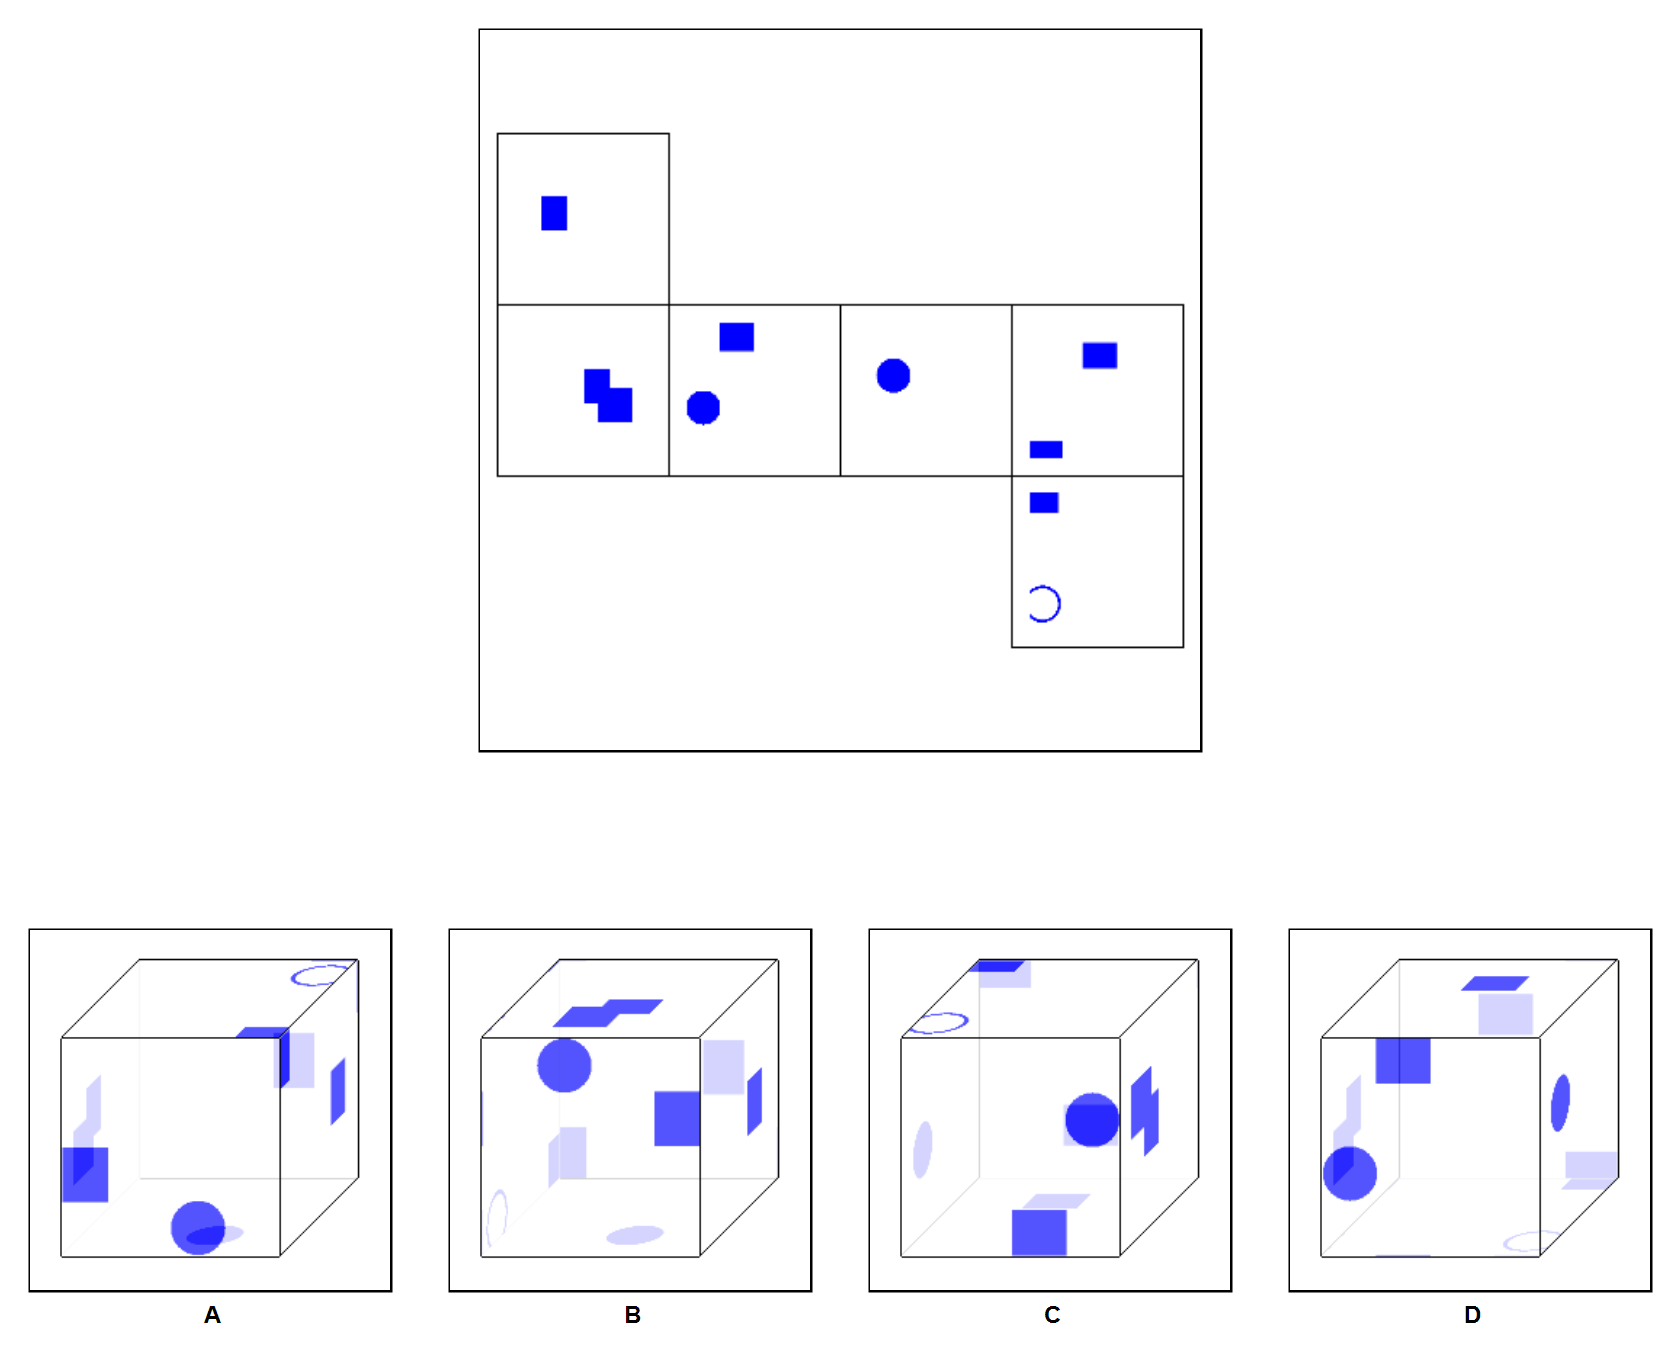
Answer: A